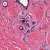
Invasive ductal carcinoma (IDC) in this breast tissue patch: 0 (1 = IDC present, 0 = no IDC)